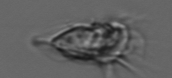
Label: Tintinnina